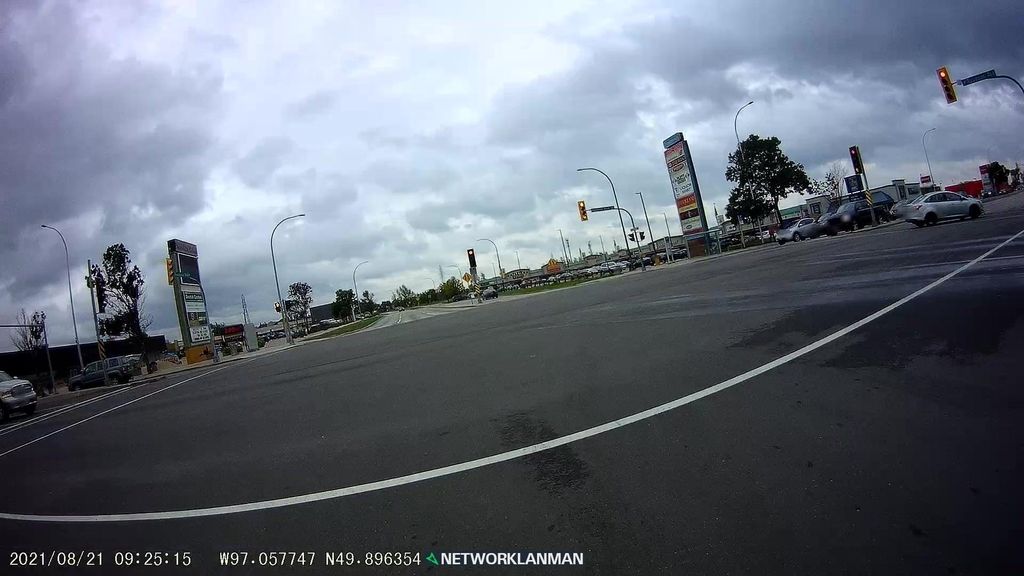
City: winnipeg